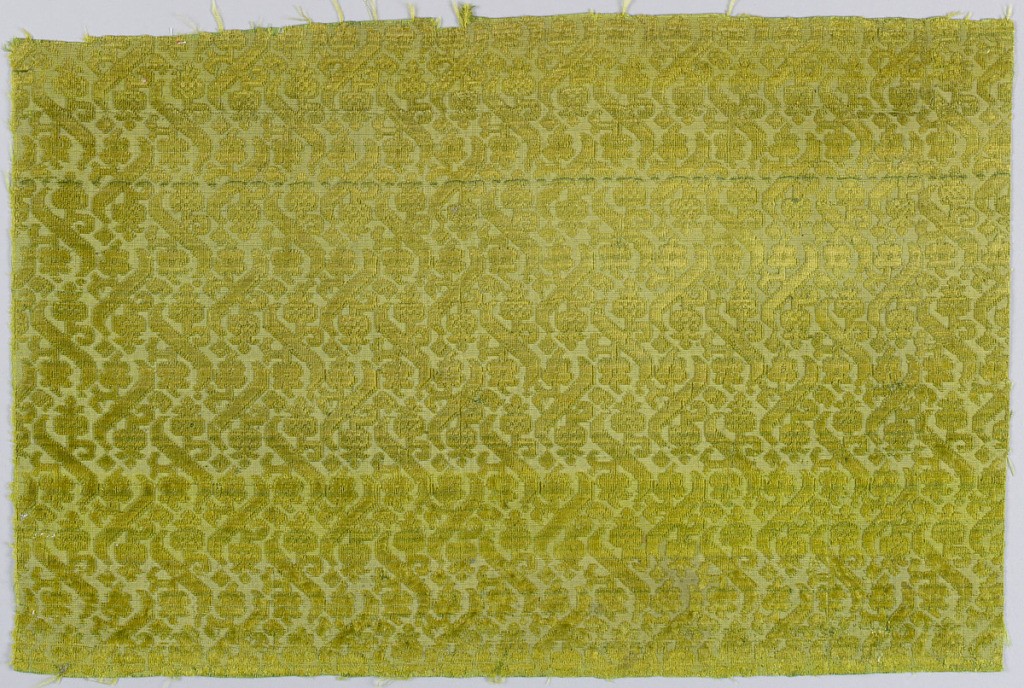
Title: Fragment
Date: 16th–17th century
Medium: silk Technique: cut and uncut supplementary warp pile (velvet) in a plain weave foundation
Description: Fragment of cut and uncut greenish-yellow velvet in a small-scale pattern of barrettes intersected by flower sprigs.